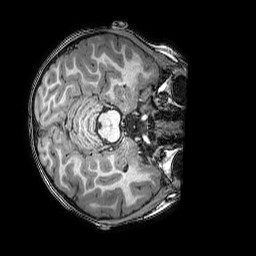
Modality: T1w
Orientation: axial
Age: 6
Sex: female
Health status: healthy